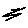
Label: zigzag